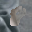
Label: 8